Question: I have a 'webbrowser' control and a 'canvas' in 'grid' row 0 & 1 receptively.
canvas have large picture and makes a horizontal scroll on grid.
So when i scroll down the 'webbrowser' is floating on every control, where it should have scrolled within 'grid' along canvas.
please guide what might be problem.

The code is here:
'''
var wb = new WebBrowser();
wb.NavigateToString(@"<html><head><style> h1{color:red} </style></head><body>
<h-1>HTML code go here</h-1>
<h-1>HTML code go here</h-1>
</body></html>");
wb.Width = 700;
wb.Height = 200;
Grid.SetRow(wb, 0);
T1Grid.Children.Add(wb);
var imagePath = AppDomain.CurrentDomain.BaseDirectory + "images/Jellyfish.jpg";
var mainBitmap = new BitmapImage();
mainBitmap.BeginInit();
mainBitmap.UriSource = new Uri(@"" + imagePath, UriKind.RelativeOrAbsolute);
mainBitmap.EndInit();
_canvas = new Canvas
{
Width = mainBitmap.PixelWidth,
Height = mainBitmap.PixelHeight,
VerticalAlignment = VerticalAlignment.Top,
HorizontalAlignment = HorizontalAlignment.Left
};
var imageBrush = new Image { Source = mainBitmap };
_canvas.Children.Add(imageBrush);
Grid.SetRow(_canvas, 1);
T1Grid.Children.Add(_canvas);
'''
xaml
'''
<TabControl Grid.Row="1">
<TabItem Header="TabItem1">
<ScrollViewer HorizontalScrollBarVisibility="Auto" VerticalScrollBarVisibility="Auto">
<Grid x:Name="T1Grid" Background="Aqua">
<Grid.RowDefinitions>
<RowDefinition />
<RowDefinition />
<RowDefinition />
</Grid.RowDefinitions>
</Grid>
</ScrollViewer>
</TabItem>
<TabItem Header="TabItem2">
<Grid x:Name="T2Grid" Background="Aqua">
</Grid>
</TabItem>
<TabItem Header="TabItem3">
<Grid x:Name="T3Grid" Background="Aqua">
</Grid>
</TabItem>
</TabControl>
'''
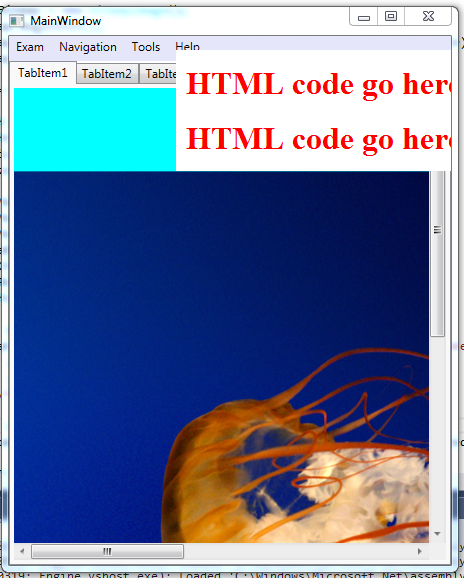
Answer: I had a look at your code and even tried replicating it in XAML, but there really is a problem there. Something is keeping the 'WebBrowser' control at a certain size and somehow its z-index appears to always be on top.
After looking into it, I found out that it's because of the way it was implemented. From @SvenG's answer to the <URL> question here on Stack Overflow:
> The WPF WebBrowser control is basically the old Win32 Webbrowser control and is technically rendered above the WPF content. Additionally it has some serious issues with size calculations.
The linked question also contains links to more information. Also see the links in the <URL> post on the Visual Studio Forum for further information.